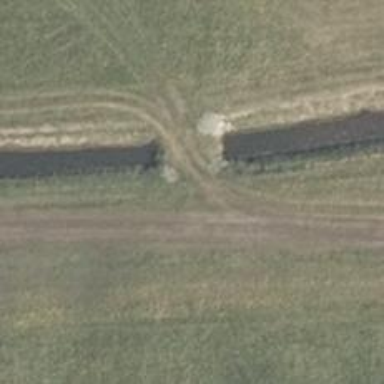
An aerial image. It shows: Grassy track with grade5 tracktype.